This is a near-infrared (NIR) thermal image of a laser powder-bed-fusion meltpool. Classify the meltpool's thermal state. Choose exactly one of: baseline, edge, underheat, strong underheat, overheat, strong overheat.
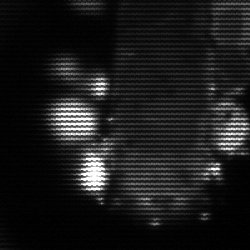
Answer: strong underheat